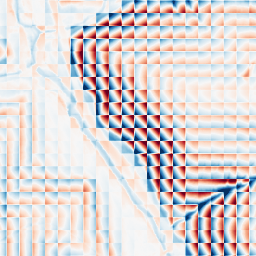
Category: wavelet
Decomposition family: wavelet_dwt
Decomposition parameters: wavelet: haar
level: 4
Upsampling method: linear_exact
Upsampling parameters: scale: 2
Upsampling scale: 2